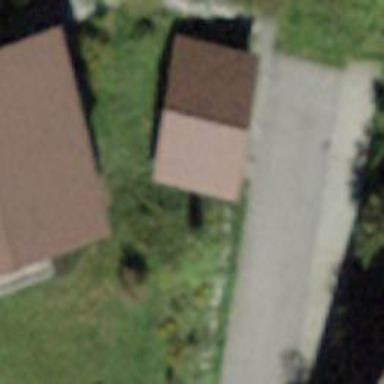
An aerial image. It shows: View of roof of building.